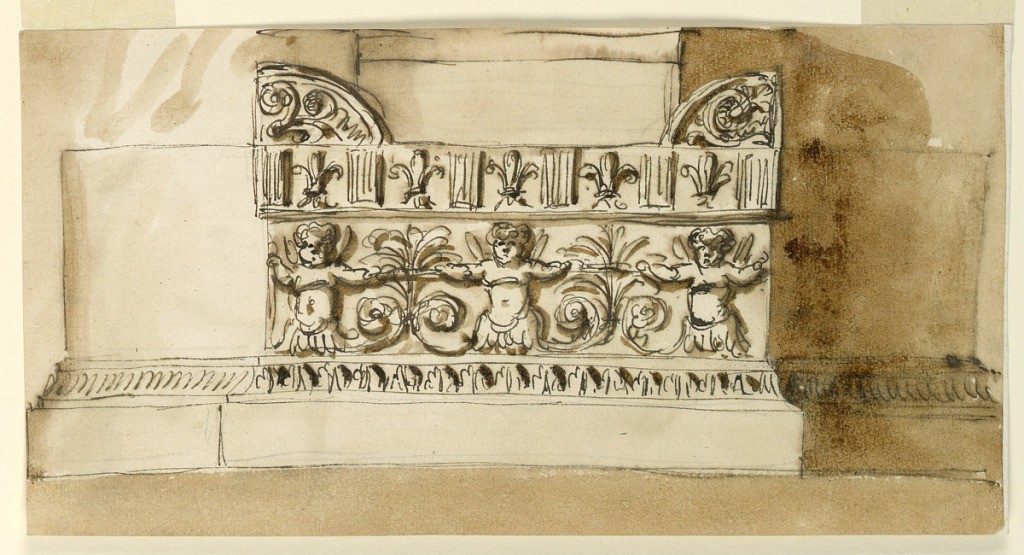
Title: Decoration for the pedestal of a pilaster
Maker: Giuseppe Barberi, Italian, 1746–1809
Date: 1746-1809
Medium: Pen and brown ink, brush and brown wash, graphite on lined off-white laid paper
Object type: Drawing
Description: The pilaster is flanked by embedded columns. The pedestal is formed like the front of an antae sarcophagus. The body shows half-figures of putti, alternately with palmettes, the cover, triglyphs and lilies. Colored background.